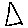
Label: triangle